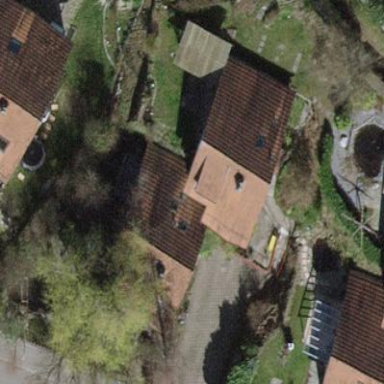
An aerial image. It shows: Building with tiled roof.